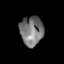
Tissue: skin
Cell type: Fibroblasts
Senescence score: 0.8124
Nuclear area (px): 666
Mean DAPI intensity: 119.008